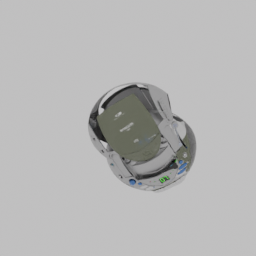
Label: electronics